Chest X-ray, AP view. Patient: 54 years old, sex F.
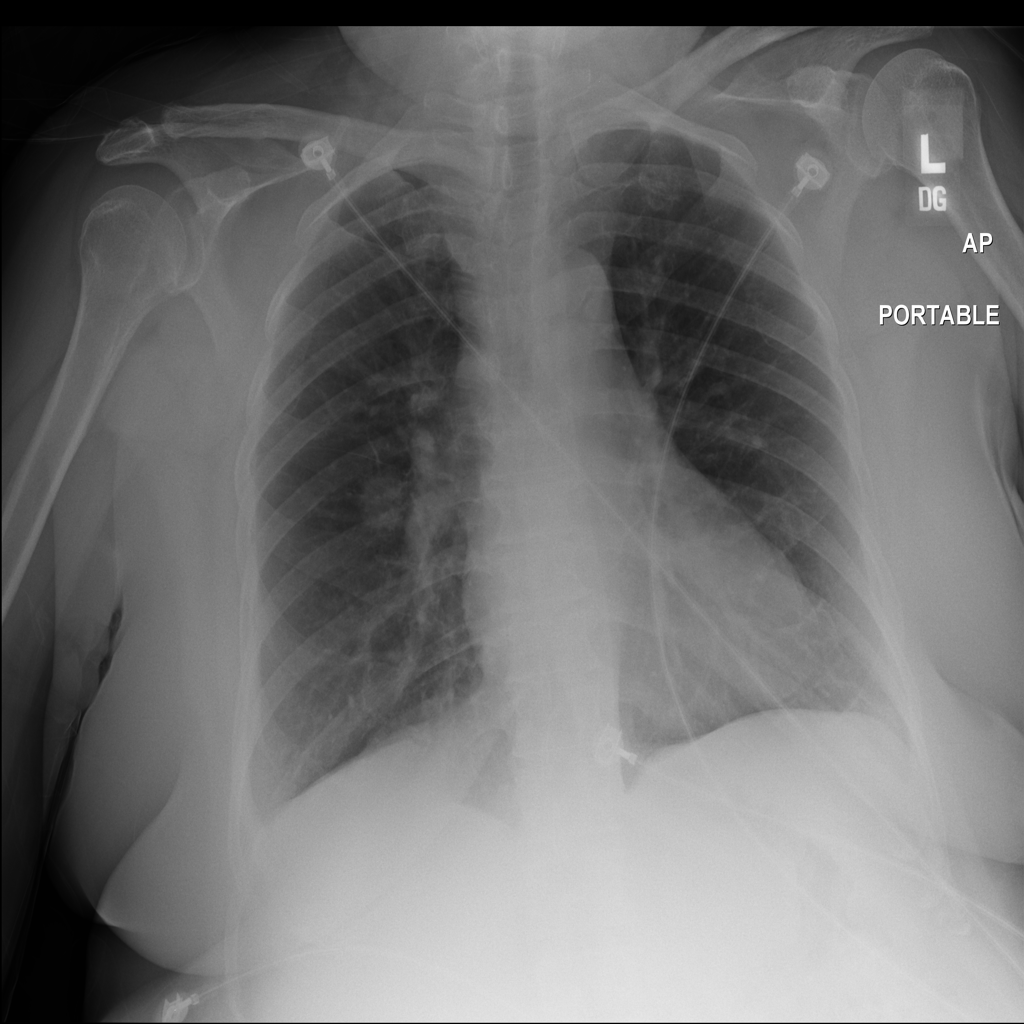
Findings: Infiltration